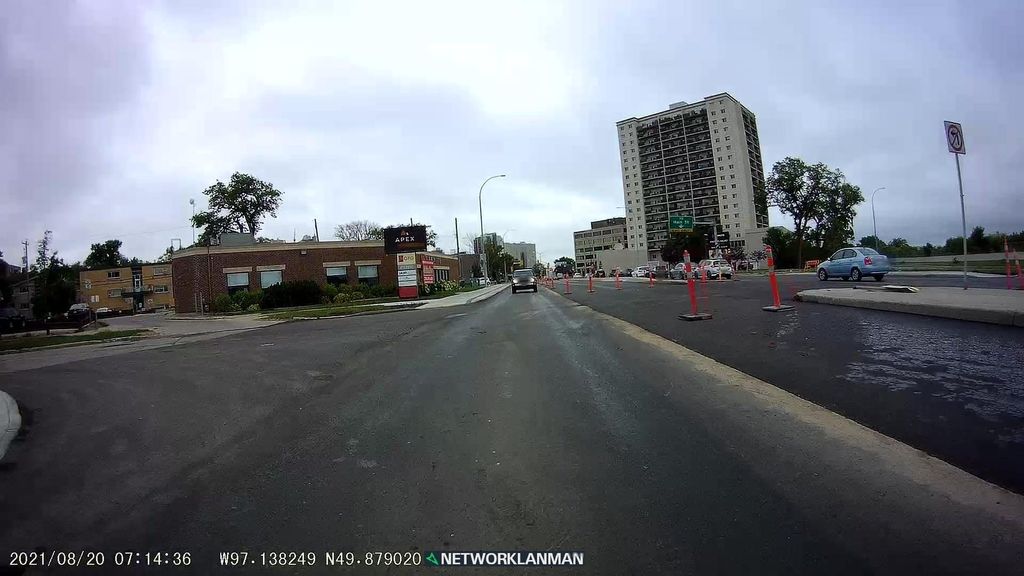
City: winnipeg